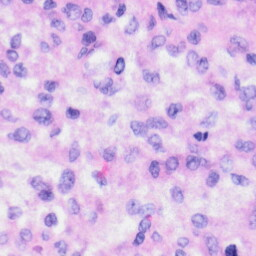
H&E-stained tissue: Liver